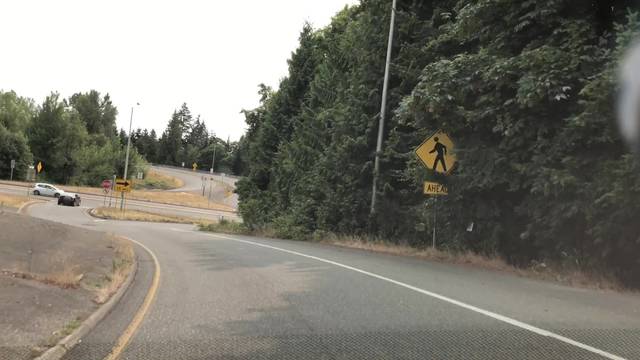
Region: United States
Coordinates: 47.68, -122.186